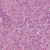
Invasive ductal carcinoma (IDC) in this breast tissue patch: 1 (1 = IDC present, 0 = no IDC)